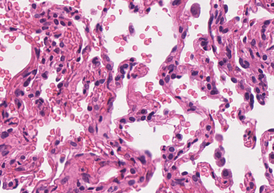
Tumor epithelial tissue: no
Tumor-associated stroma tissue: no
Normal tissue: yes